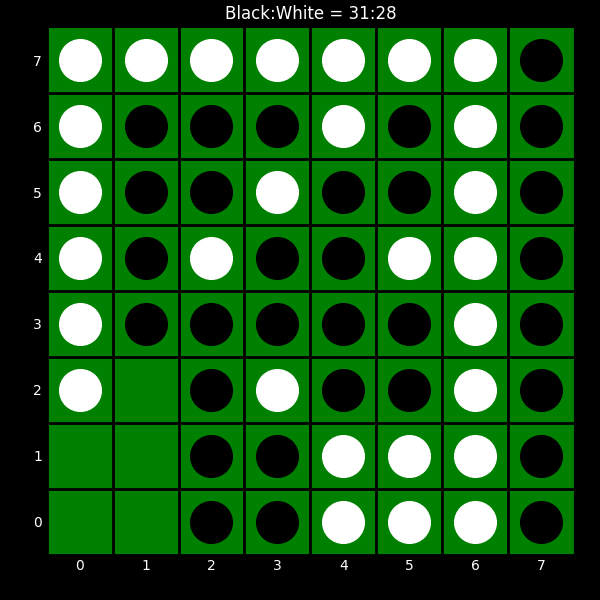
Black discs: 31
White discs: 28